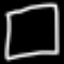
Label: square